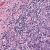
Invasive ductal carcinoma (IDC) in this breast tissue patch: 1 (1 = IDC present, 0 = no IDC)